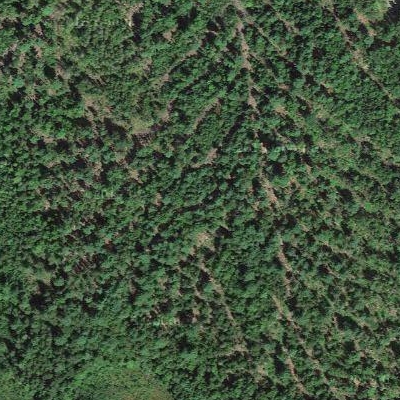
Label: Forest